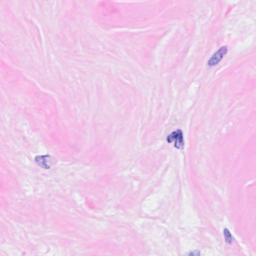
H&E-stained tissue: Breast